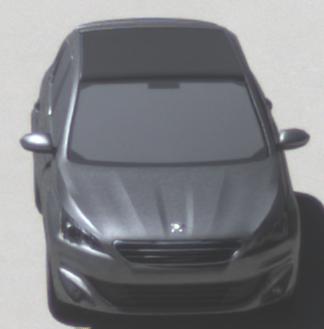
Make: Peugeot
Model: 308 VTi 82
Detailed model: 308 (II)
Model produced from: 2013/09
Model produced until: 2014/11
Doors: 5
Color: gray
Road condition: dry road
Daytime: midday
Contrast: high contrast